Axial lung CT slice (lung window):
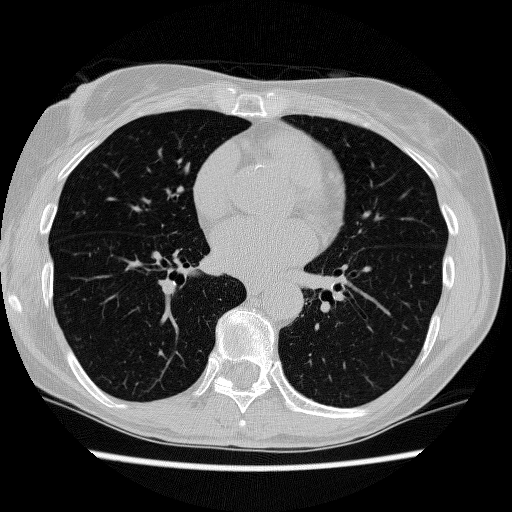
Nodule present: no